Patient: sex F, age 57
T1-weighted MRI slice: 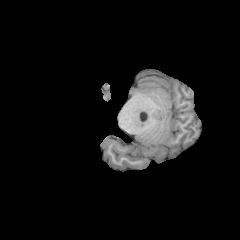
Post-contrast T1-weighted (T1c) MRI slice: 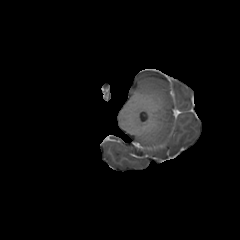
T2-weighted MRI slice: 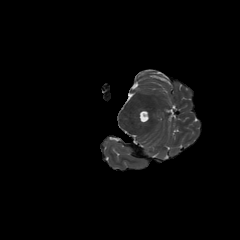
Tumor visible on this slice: no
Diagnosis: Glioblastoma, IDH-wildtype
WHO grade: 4